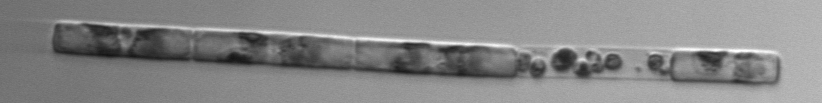
Label: Guinardia_delicatula_TAG_internal_parasite